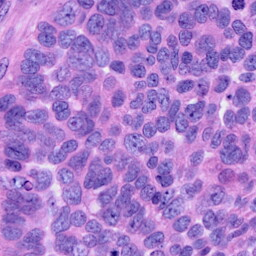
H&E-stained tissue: Ovarian